Question: '''
composer require "darkaonline/l5-swagger"
composer require zircote/swagger-php
php artisan vendor:publish --provider "L5Swagger\L5SwaggerServiceProvider"
'''

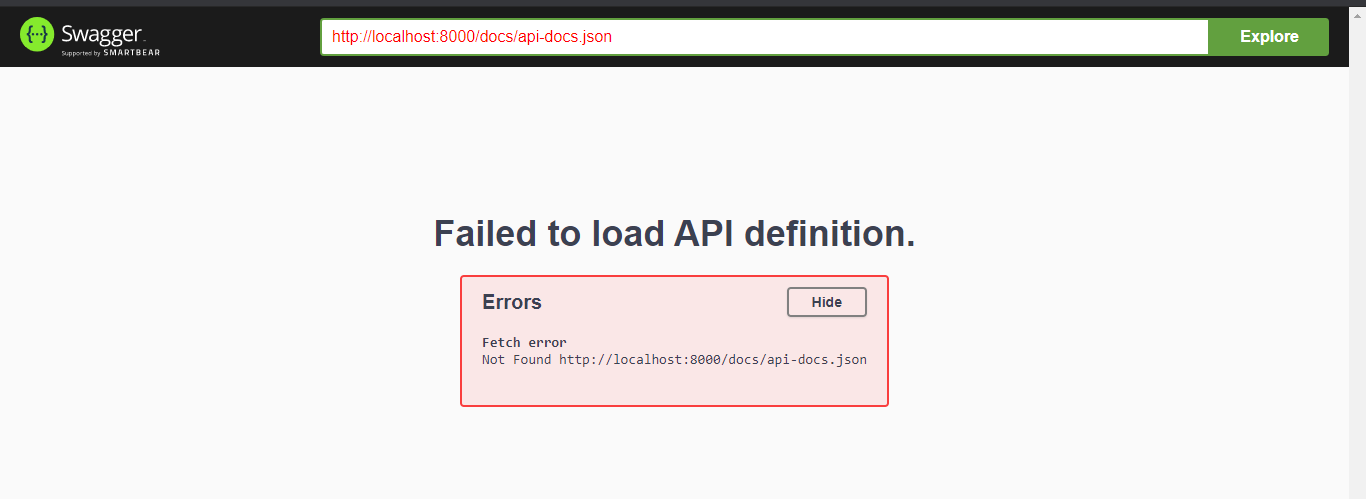
Answer: I'm guessing the URL you're hitting might be incorrect. Change it to just 'docs/api-docs' instead of 'docs/api-docs.json'. In addition, if you haven't ran the generate command already, you would have to do so to make it work.
'''
php artisan l5-swagger:generate
'''